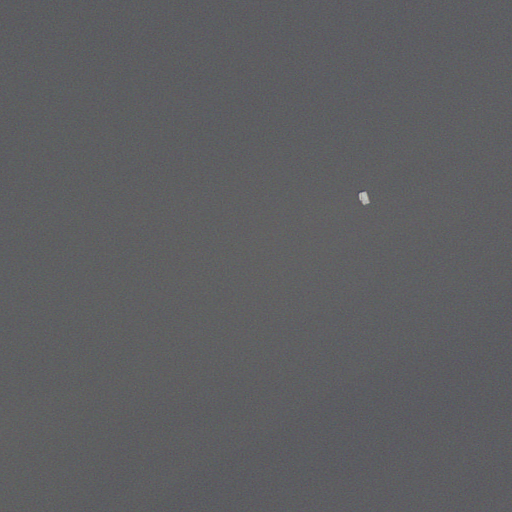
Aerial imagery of island in Virginia named Simpson Island containing only open water